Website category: university
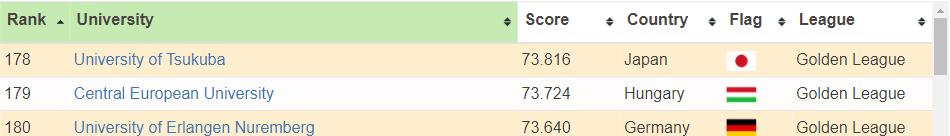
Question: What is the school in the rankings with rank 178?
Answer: University of Tsukuba

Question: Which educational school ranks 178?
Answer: University of Tsukuba

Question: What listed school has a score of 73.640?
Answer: University of Erlangen Nuremberg

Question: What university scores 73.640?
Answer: University of Erlangen Nuremberg

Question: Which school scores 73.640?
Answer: University of Erlangen Nuremberg

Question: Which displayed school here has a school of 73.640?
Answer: University of Erlangen Nuremberg

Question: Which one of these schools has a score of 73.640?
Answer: University of Erlangen Nuremberg

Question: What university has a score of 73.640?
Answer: University of Erlangen Nuremberg

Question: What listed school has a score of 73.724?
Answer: Central European University

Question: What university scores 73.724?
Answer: Central European University

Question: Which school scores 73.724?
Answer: Central European University

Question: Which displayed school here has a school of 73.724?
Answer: Central European University

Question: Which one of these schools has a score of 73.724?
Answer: Central European University

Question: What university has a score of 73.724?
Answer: Central European University

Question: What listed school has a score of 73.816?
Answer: University of Tsukuba

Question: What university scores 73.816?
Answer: University of Tsukuba

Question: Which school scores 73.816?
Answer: University of Tsukuba

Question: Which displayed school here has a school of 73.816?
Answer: University of Tsukuba

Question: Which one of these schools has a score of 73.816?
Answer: University of Tsukuba

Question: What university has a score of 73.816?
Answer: University of Tsukuba

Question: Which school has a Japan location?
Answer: University of Tsukuba

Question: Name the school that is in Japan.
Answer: University of Tsukuba

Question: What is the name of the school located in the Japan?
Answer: University of Tsukuba

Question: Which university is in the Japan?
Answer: University of Tsukuba

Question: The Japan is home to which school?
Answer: University of Tsukuba

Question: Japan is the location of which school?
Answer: University of Tsukuba

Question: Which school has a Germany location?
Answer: University of Erlangen Nuremberg

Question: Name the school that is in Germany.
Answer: University of Erlangen Nuremberg

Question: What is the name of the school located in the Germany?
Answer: University of Erlangen Nuremberg

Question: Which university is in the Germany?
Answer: University of Erlangen Nuremberg

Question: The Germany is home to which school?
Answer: University of Erlangen Nuremberg

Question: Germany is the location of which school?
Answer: University of Erlangen Nuremberg

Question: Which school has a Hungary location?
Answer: Central European University

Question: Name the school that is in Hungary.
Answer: Central European University

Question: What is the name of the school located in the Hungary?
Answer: Central European University

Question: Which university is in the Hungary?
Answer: Central European University

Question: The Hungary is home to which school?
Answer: Central European University

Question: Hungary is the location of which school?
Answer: Central European University